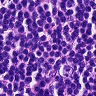
Metastatic tissue present: no